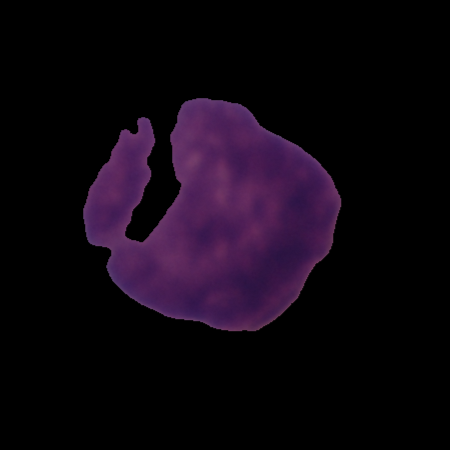
Label: cancer